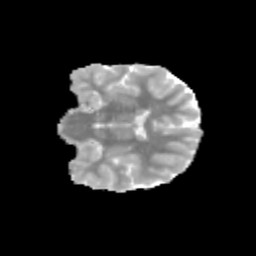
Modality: MD
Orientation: coronal
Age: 11
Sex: male
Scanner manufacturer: siemens
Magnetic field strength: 3 T
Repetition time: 3.8 s
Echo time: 0.07 s